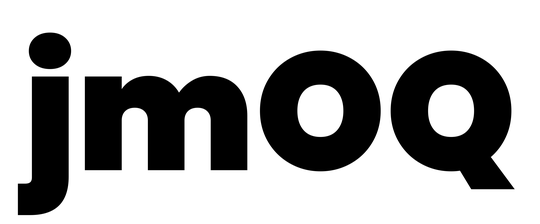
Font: Poppins-Black